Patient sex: M
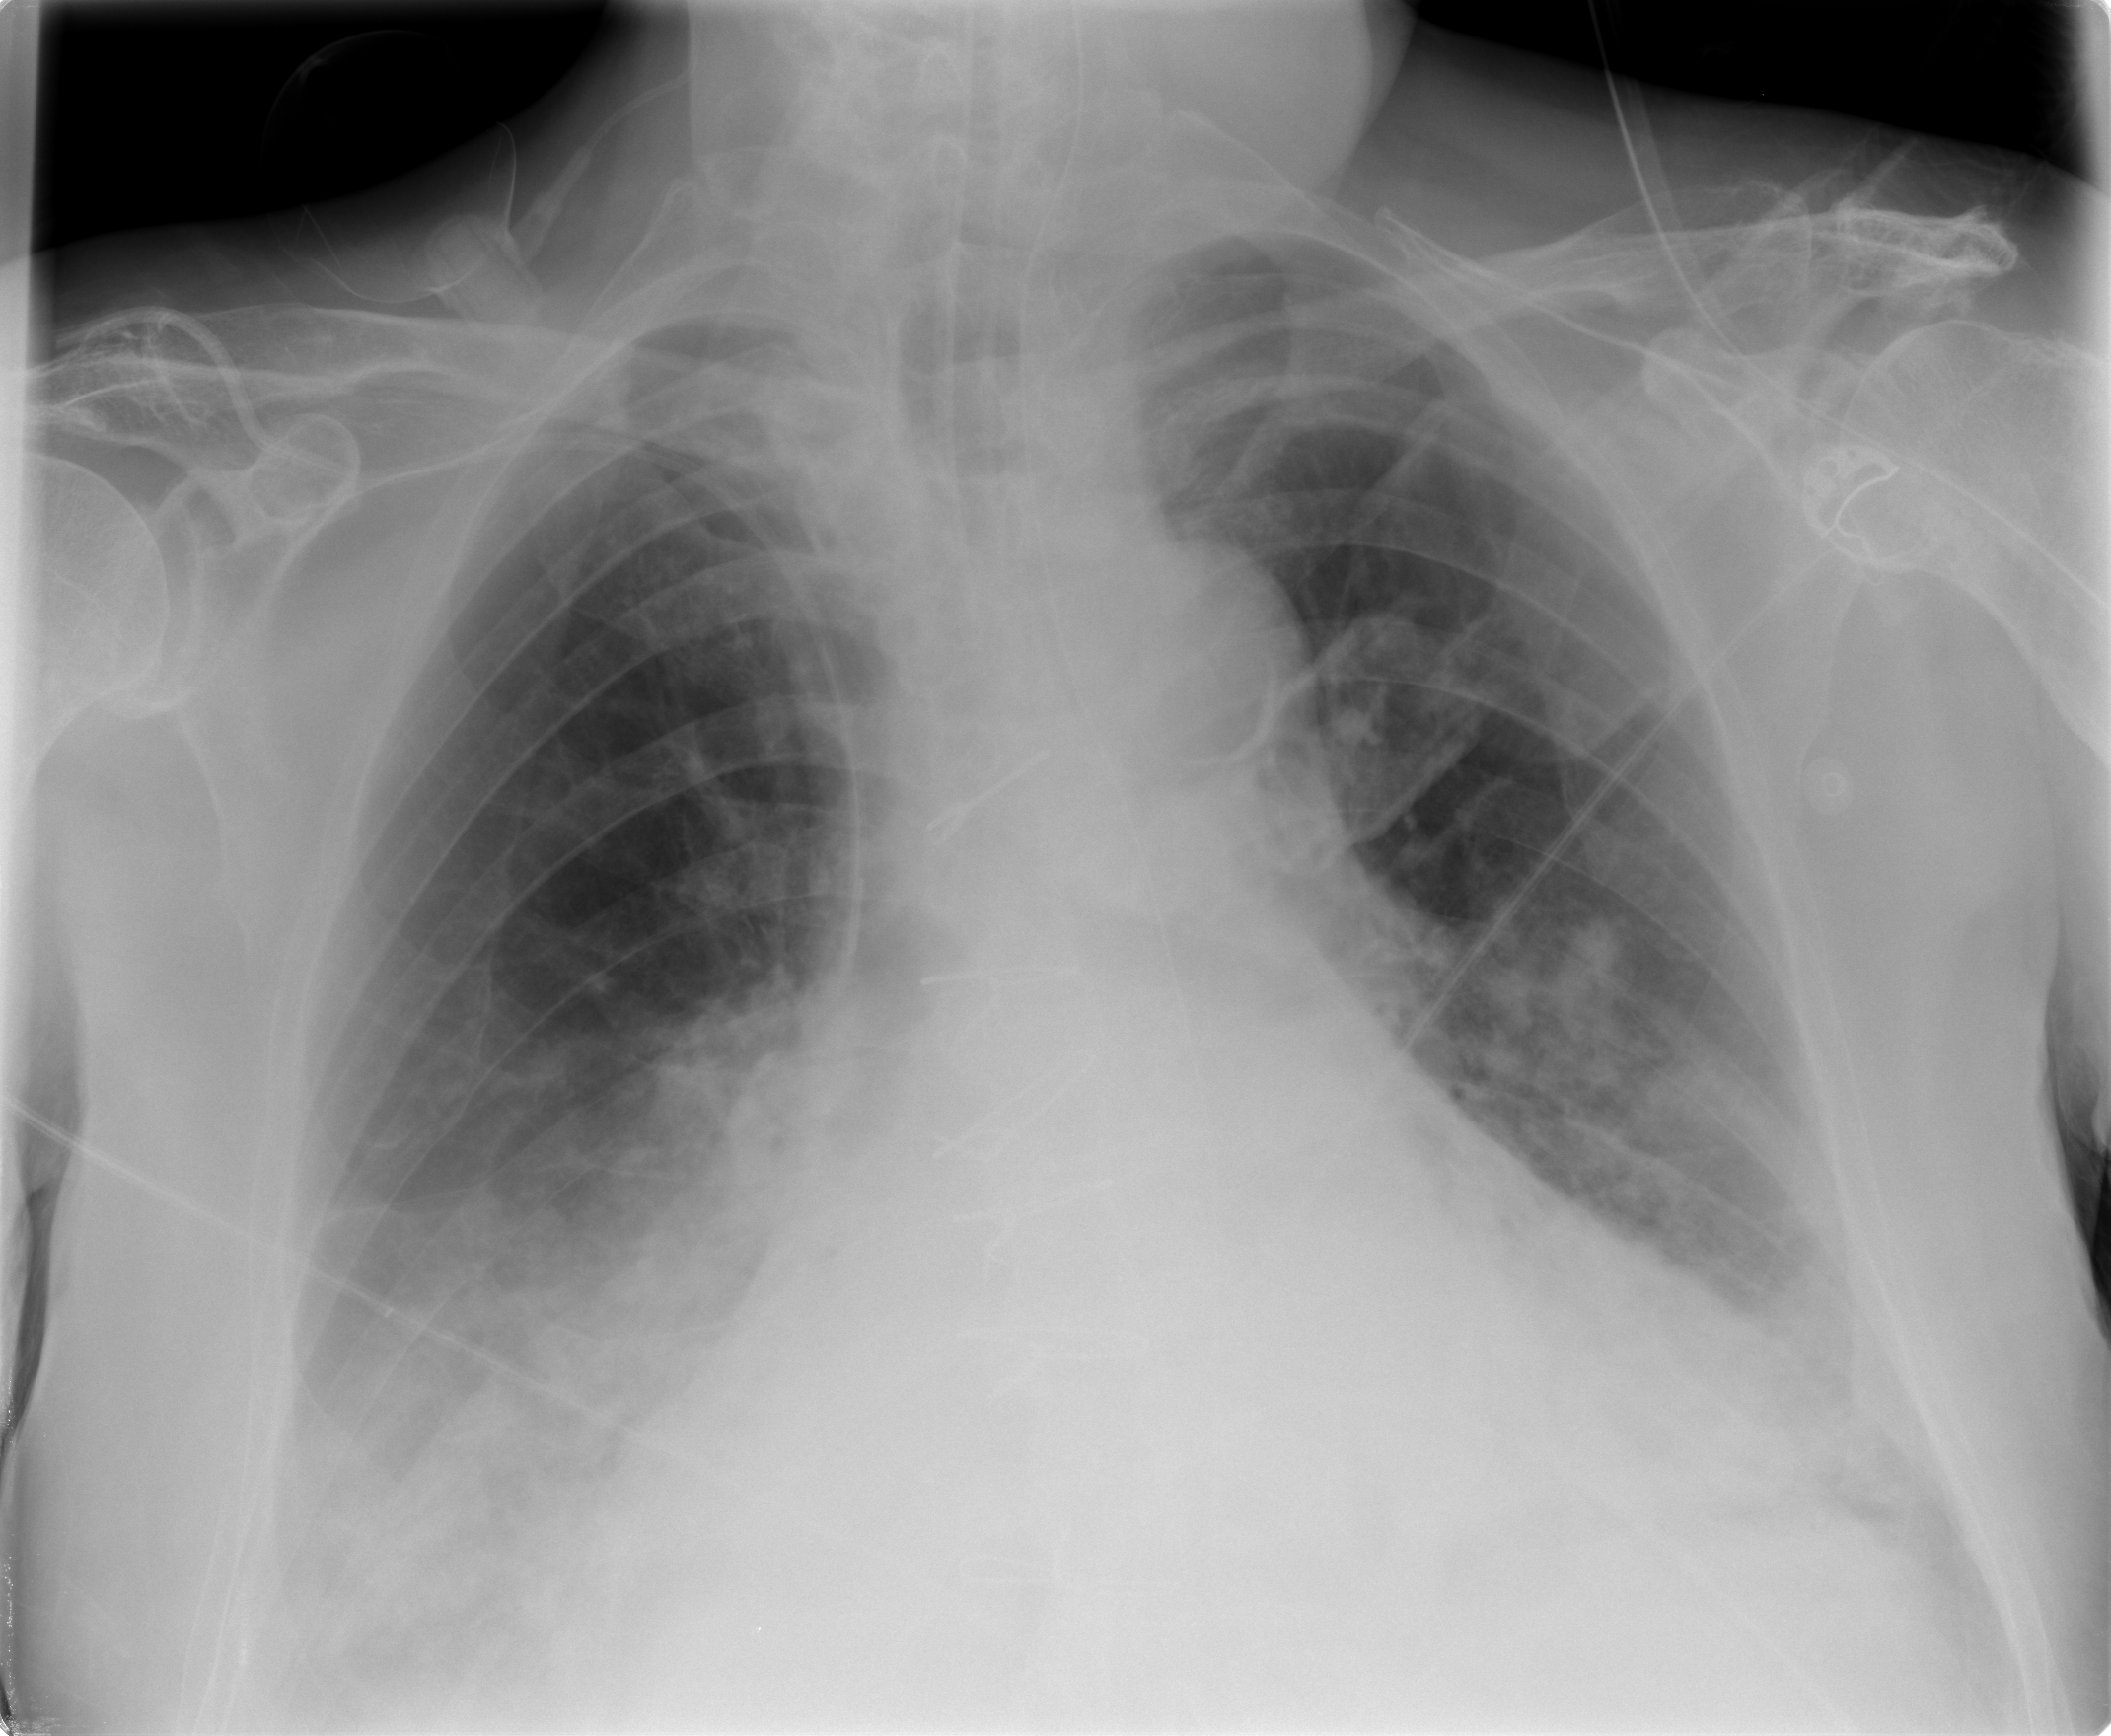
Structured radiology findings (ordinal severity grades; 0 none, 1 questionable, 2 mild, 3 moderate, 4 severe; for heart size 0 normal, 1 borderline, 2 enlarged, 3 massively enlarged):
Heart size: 2
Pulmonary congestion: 2
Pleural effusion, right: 2
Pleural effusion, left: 2
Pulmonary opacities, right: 2
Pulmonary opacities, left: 2
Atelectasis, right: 2
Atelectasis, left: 2